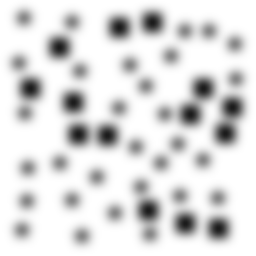
Squares: 14
Triangles: 0
Stars: 30
Total shapes: 44